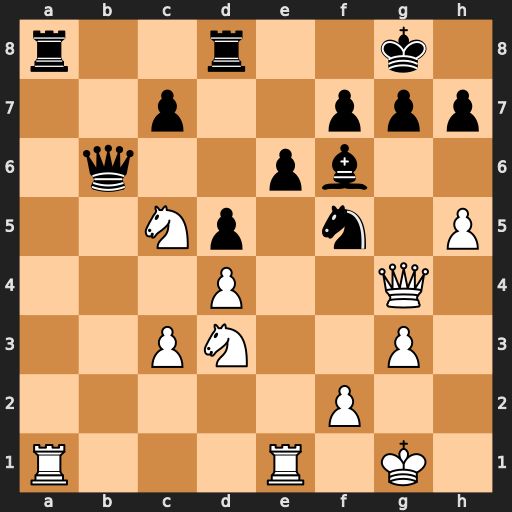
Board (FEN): r2r2k1/2p2ppp/1q2pb2/2Np1n1P/3P2Q1/2PN2P1/5P2/R3R1K1
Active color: w
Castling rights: -
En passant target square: -
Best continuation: Rxa8 Rxa8 Nd7 Qd6 Nxf6+